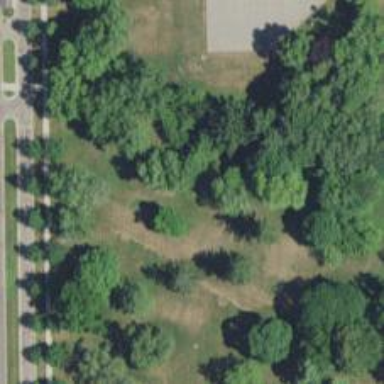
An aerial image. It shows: Disc golf basket.